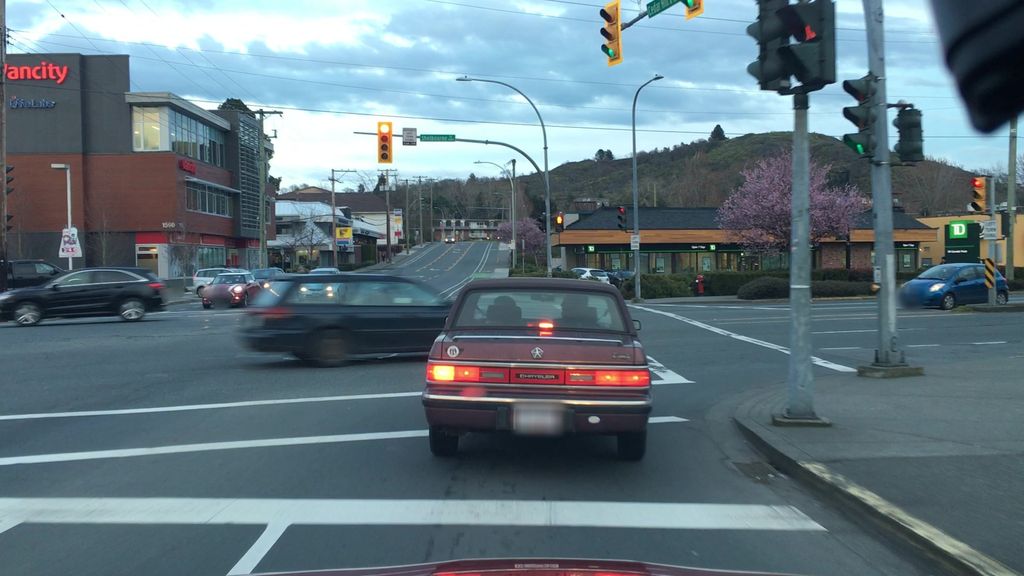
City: victoria